Question: For example, there are two 4-threads, but I have 5 data, the first 0-3 can be mapped to the first 4-threads, how about the rest, it only says there might be a runtime error, but how to fix it?

I think I ask this question in the wrong direction, now suppose I have
'''
perfromwork<<<2,2>>>;
'''
Now my dataIndex calculated by this pseudocode is smaller than the number of data elements(N=5), so what to do with the last one (5-2x2=1)? If I use another block for it, it will come across the same problem, the <<<2, 2>>> block will create a larger dataIndex.
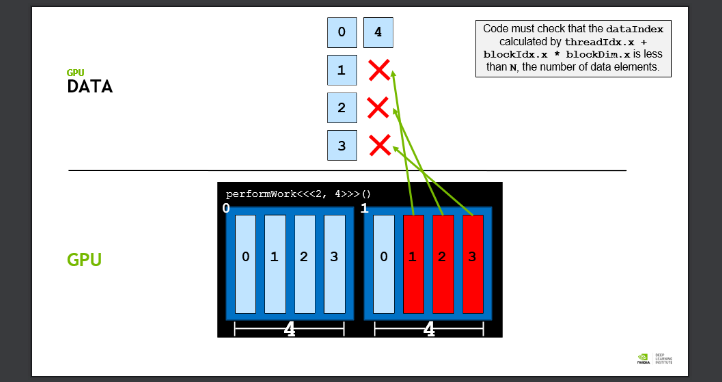
Answer: There are two canonical approaches here.
1. Size the grid to be larger than or equal to the data set size, and make sure to use a "thread check" that prevents unneeded extra threads from doing any work.
2. Use a grid-stride loop, which allows the grid size to be determined independently from the data set size (if you wish) while still providing correct results.
vector add example kernels for each:
'''
__global__ void vectorAdd(float *x, float *y, float *z, int size){
int idx = threadIdx.x+blockDim.x*blockIdx.x;
if (idx < size) // thread check
z[idx] = x[idx] + y[idx];
}
'''
The above kernel does not use a grid-stride loop. It will require that you size the grid to be larger than or equal to the data set size, in order for all elements to be processed. That sizing code might look like this:
'''
int size = MY_DATA_SET_SIZE;
dim3 block(256); // this is threads per block, the choice here is not critical for correctness, but must be 1 or larger and less than or equal to 1024;
dim3 grid((size+block.x-1)/block.x);
vectorAdd<<<grid,block>>>(...);
'''
A kernel implementing a grid-stride loop to do the same thing might look like this:
'''
__global__ void vectorAdd(float *x, float *y, float *z, int size){
for (int idx = threadIdx.x+blockDim.x*blockIdx.x; idx < size; idx += blockDim.x*gridDim.x)
z[idx] = x[idx] + y[idx];
}
'''
In this case, grid sizing can be arbitrary (1 or larger) and still yield correct results.